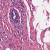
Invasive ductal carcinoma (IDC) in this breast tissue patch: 0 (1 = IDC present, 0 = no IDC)